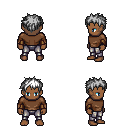
a pixel art fantasy rpg character, male body template, human, dark skin, brown long-sleeve shirt, metal pants, white bedhead hairstyle, cloth bracers, four views (front, back, left, right), 2x2 character sprite sheet, small pixel art, hard edges, no anti-aliasing